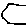
Label: hexagon